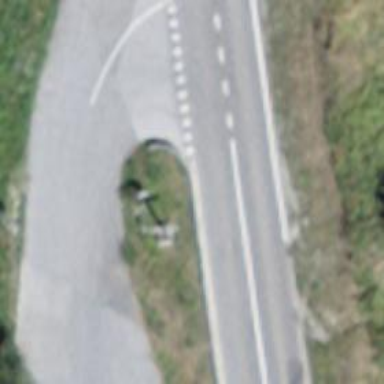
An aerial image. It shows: Historic wayside cross.